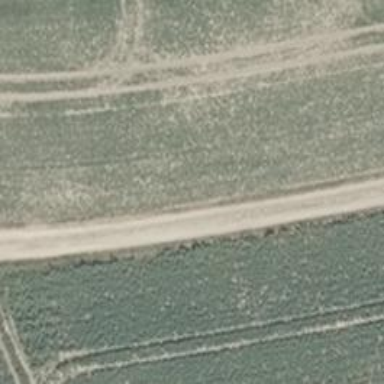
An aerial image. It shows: Service road with grass surface. The road has grade4 tracktype.